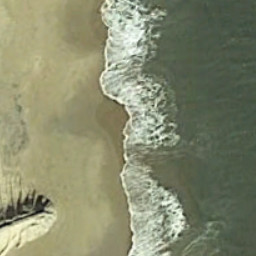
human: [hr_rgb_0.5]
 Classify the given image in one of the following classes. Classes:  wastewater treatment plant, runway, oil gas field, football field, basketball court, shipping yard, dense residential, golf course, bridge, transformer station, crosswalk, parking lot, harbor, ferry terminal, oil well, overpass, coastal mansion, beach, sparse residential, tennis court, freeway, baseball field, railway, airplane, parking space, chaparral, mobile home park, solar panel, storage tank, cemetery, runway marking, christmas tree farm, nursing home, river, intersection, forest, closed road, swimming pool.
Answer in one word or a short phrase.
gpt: beach